Interaction volume radius: 5 \u00c5
Interaction volume height: 10 \u00c5
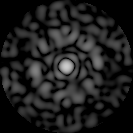
Disorder parameter: 0.9156